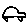
Label: car